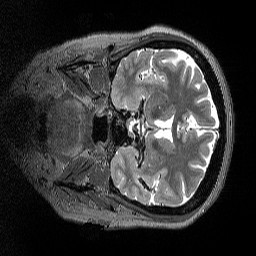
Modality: T2w
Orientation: coronal
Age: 68
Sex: female
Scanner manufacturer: siemens
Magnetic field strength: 3 T
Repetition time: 3.2 s
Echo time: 0.564 s